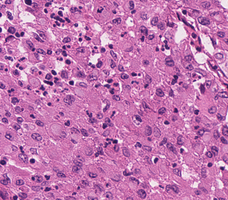
Tumor epithelial tissue: yes
Tumor-associated stroma tissue: no
Normal tissue: no